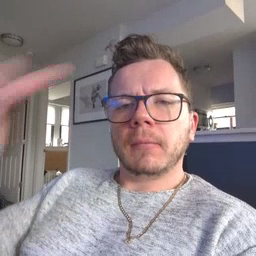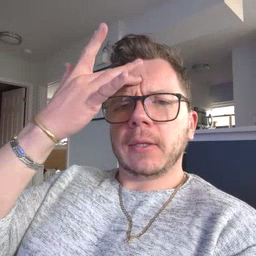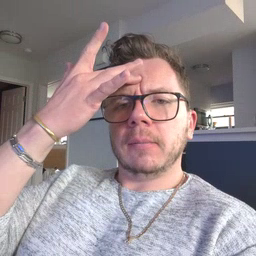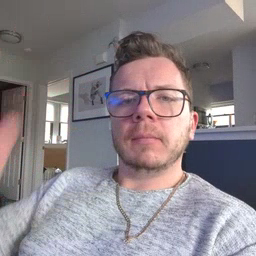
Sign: sick